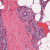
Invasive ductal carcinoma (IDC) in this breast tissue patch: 0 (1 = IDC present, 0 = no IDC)